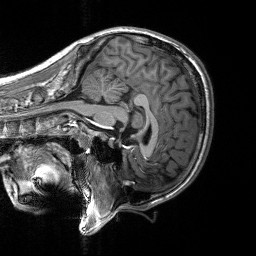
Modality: T1w
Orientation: sagittal
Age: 22
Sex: female
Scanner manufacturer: siemens
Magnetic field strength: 3 T
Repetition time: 2.53 s
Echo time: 0.00219 s